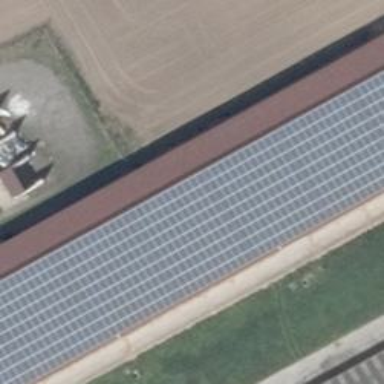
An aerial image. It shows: Solar photovoltaic panel generator producing electricity in small installation.